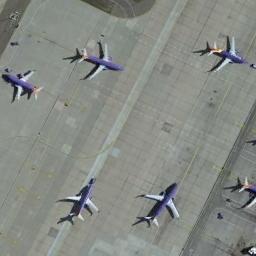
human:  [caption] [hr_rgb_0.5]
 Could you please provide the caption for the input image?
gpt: Five planes are parked on the open space .

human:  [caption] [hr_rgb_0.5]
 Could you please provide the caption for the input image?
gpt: Six blue fuselage planes in a clearing .

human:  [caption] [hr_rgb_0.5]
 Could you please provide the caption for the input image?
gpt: Here are five purple planes facing different directions .

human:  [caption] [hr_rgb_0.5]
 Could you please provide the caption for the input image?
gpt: Some purple planes parked in different directions on the open area .

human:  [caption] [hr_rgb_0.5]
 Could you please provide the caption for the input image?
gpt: Five planes are in the clearing next to the grass .